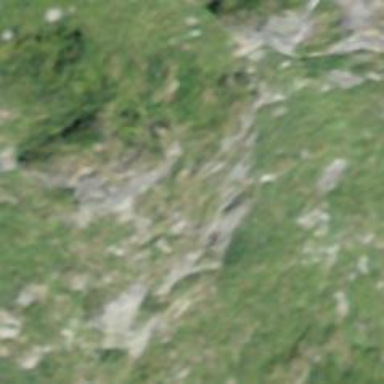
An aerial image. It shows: Cliff in nature.